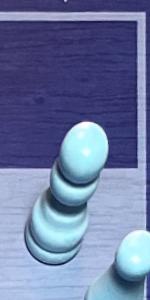
Label: Pawn_White